Interaction volume radius: 10 \u00c5
Interaction volume height: 10 \u00c5
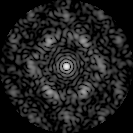
Disorder parameter: 0.6267